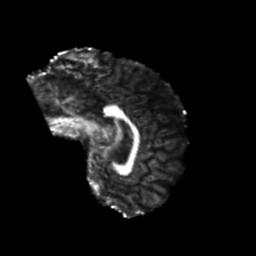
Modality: FA
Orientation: sagittal
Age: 22
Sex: male
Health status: healthy
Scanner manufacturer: philips
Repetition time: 7.393 s
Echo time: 0.08599 s